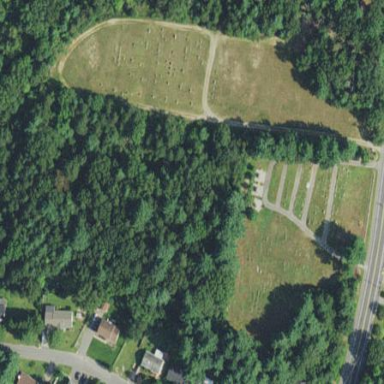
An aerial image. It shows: Cemetery with historical significance.